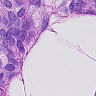
Metastatic tissue present: yes